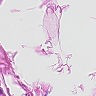
Metastatic tissue present: no